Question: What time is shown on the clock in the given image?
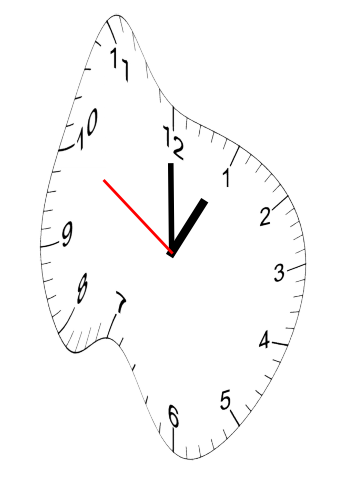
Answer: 12:59:50